Question: When I compile the LaTex file to pdf file, I got something like

And my LaTex code is
'''
When only displaying the cards, the average CPU usage
for extit{com.google.android.wearable.app} is about 5\% and the average CPU
usage for surface flinger process is about 1\%.
'''
Can anyone help me with this? Thanks
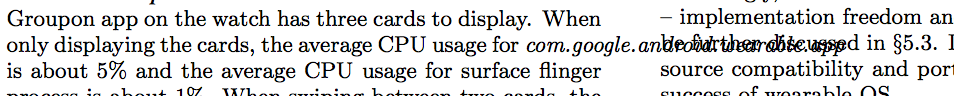
Answer: A very similar question has been asked <URL>. This could fix your problem.
You could force hyphenation by using '\-', e.g. ' extit{com\-.google.android.wearable.app}', or force a linebreak with '\linebreak' or '\'.
More <URL>.